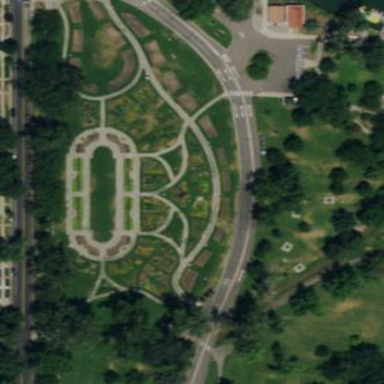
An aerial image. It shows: Public garden.